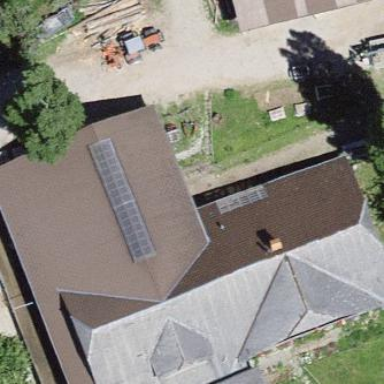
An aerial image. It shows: Farm building.